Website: bh-photo
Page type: address-validator
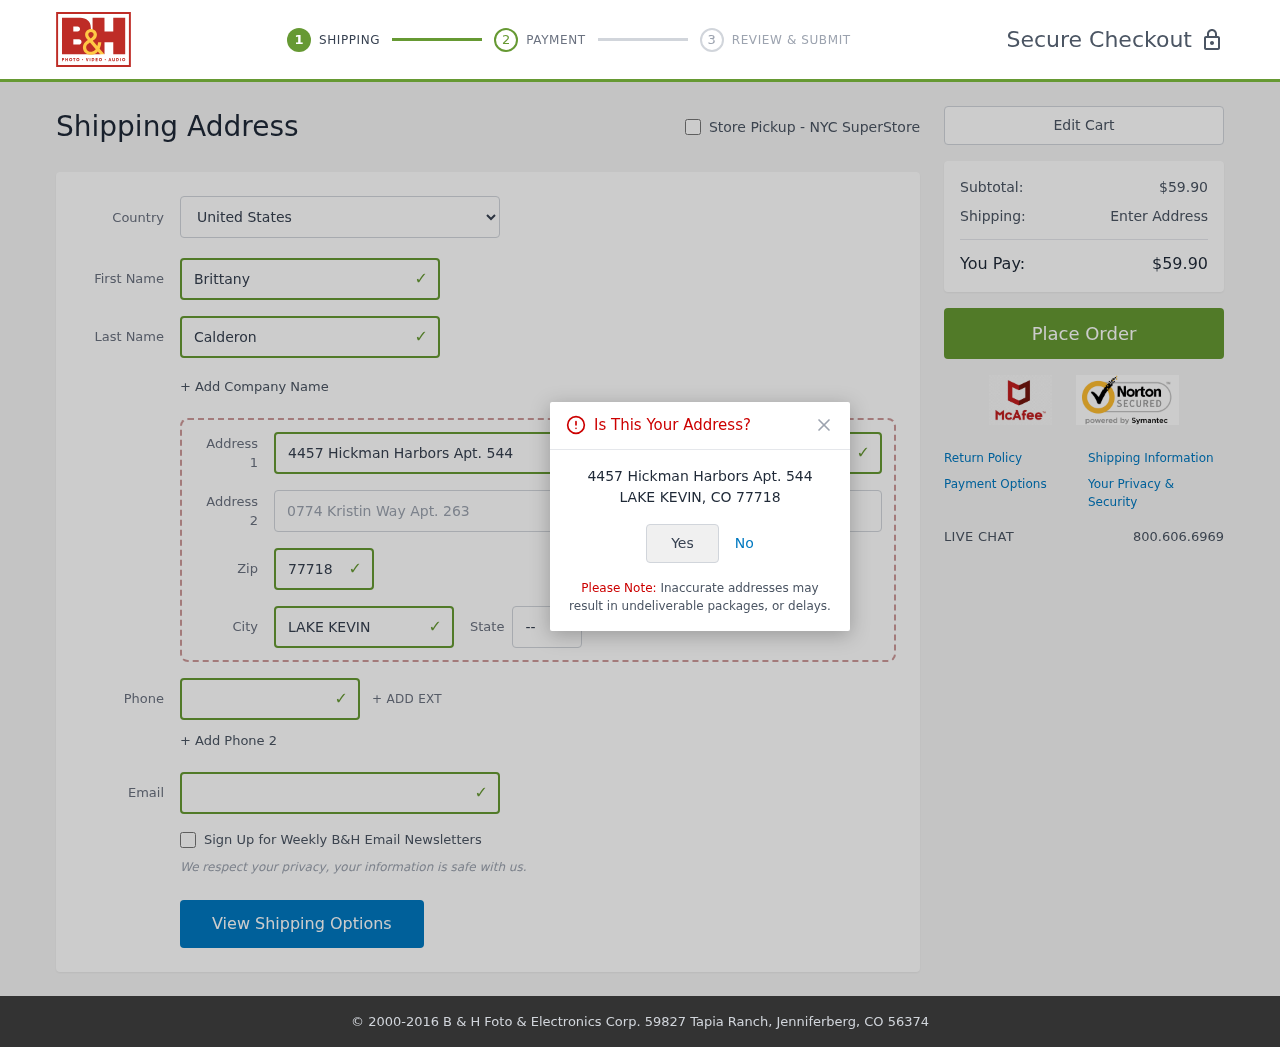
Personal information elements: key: PII_CITY
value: Lake Kevin
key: PII_COUNTRY
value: United States
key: PII_EMAIL
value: brittany.calderon@yahoo.com
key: PII_FIRSTNAME
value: Brittany
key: PII_LASTNAME
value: Calderon
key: PII_PHONE
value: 7312457471
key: PII_POSTCODE
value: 77718
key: PII_STATE_ABBR
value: CO
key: PII_STREET
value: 4457 Hickman Harbors Apt. 544
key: PII_STREET2
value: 0774 Kristin Way Apt. 263
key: PII_CITY_CONFIRM
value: LAKE KEVIN
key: PII_POSTCODE_FULL
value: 77718
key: PII_POSTCODE_NUMERIC
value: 77718
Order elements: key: ORDER_SUBTOTAL
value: $59.90
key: ORDER_TOTAL
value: $59.90